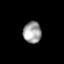
Tissue: skin
Cell type: T cells
Senescence score: 0.7592
Nuclear area (px): 382
Mean DAPI intensity: 160.343